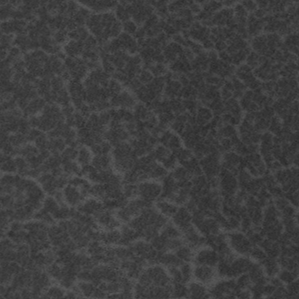
Label: frost